Interaction volume radius: 5 \u00c5
Interaction volume height: 20 \u00c5
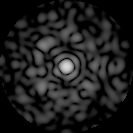
Disorder parameter: 0.8679